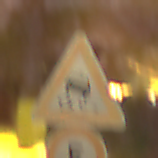
Verkehrszeichen: SchleuderOderRutschgefahr
Zusatzzeichen unten: Geschwindigkeit5
Umgebung: Outdoor, Suburban
Tageszeit: Night
Wetter: Clear
Licht: Artificial
Jahreszeit: NotSpecified
Kontrast: HighContrast